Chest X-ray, AP view. Patient: 44 years old, sex F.
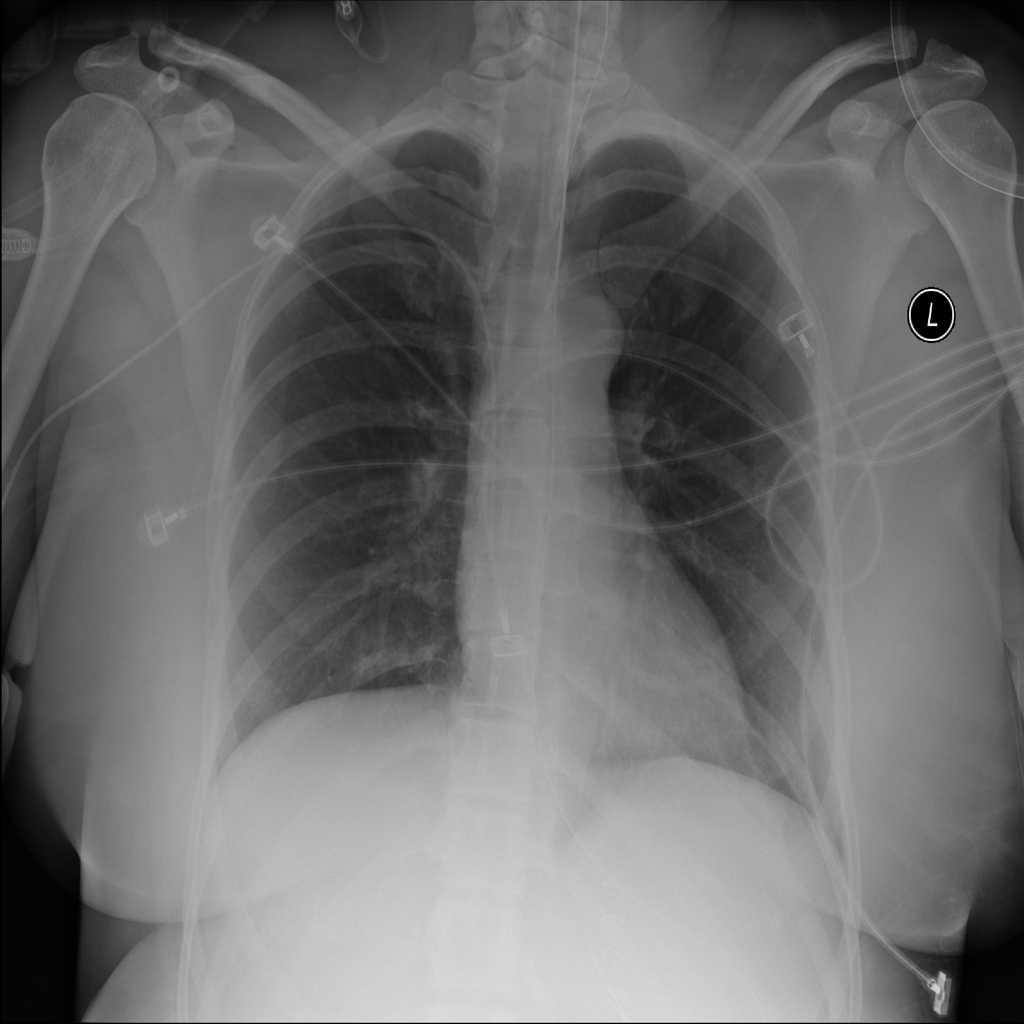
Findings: No Finding